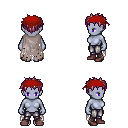
a pixel art fantasy rpg character, female body template, dark elf, purple skin, gray tattered cape, metal pants, white blonde bedhead hairstyle, red bandana, maroon shoes, four views (front, back, left, right), 2x2 character sprite sheet, small pixel art, hard edges, no anti-aliasing